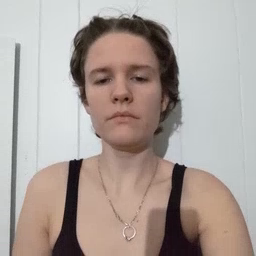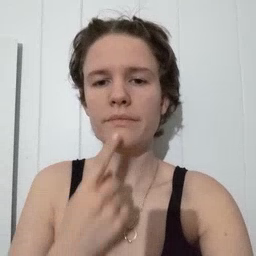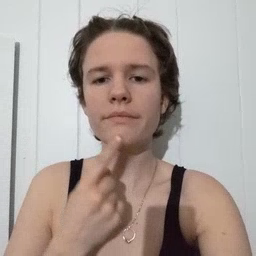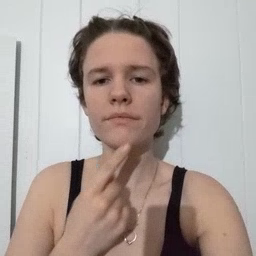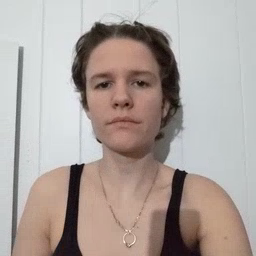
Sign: chin